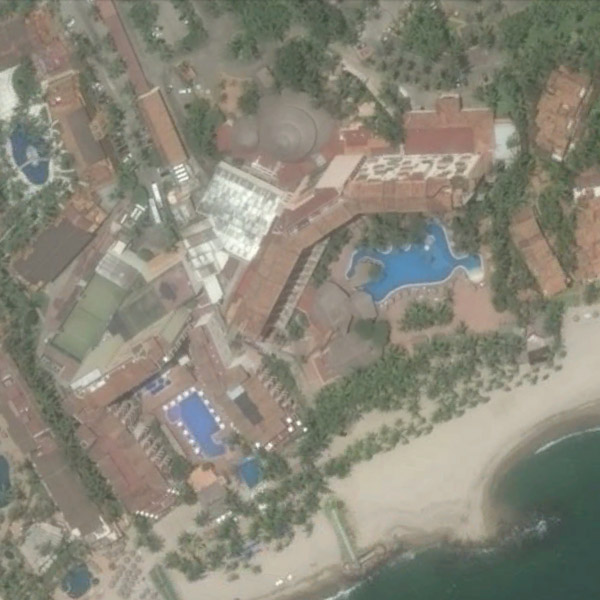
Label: Resort